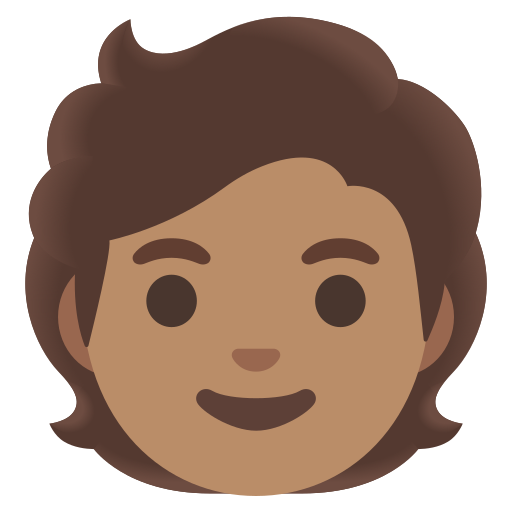
Emoji: 🧑🏽